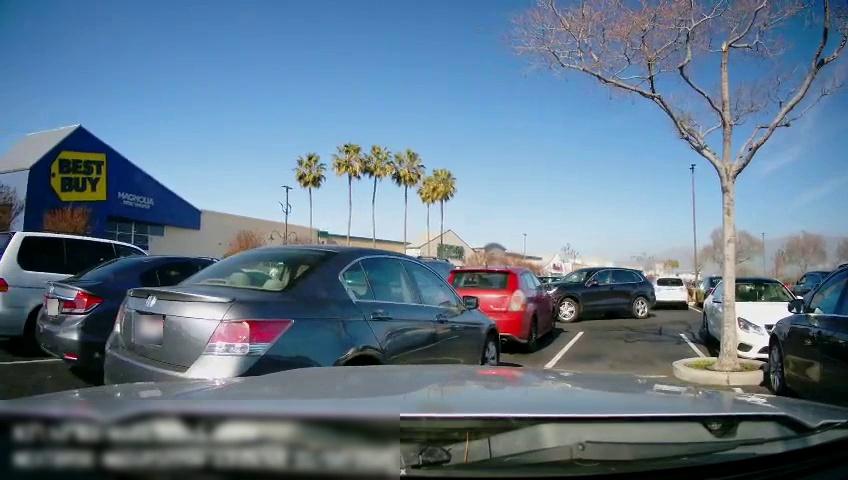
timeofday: Day
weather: Sunny
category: Drivable Space
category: Vehicles | Car
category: Vehicles | Car
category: Vehicles | SUV
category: Vehicles | Car
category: Vehicles | SUV
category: Vehicles | Car
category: Vehicles | SUV
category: Vehicles | SUV
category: Vehicles | Car
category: Vehicles | Van
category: Vehicles | Car
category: Vehicles | Car